Question: I need to create interface for generating matrix. I have two inputs like width and height and matrix of inputs that depends on width and height.

I can't make this inputs unique so they will bind to matrix in class correctly.
So can someone share a solution for creating two-way data binded matrix and some tips will be helpful too.
I've tryed some things with FormGroup but right after i found FormArray. Sadly there isn't something like FormMatrix.
HTML:
'''
<p *ngFor="let itemX of createArrayAndFill(thirdData.x);">
<mat-form-field *ngFor="let itemY of createArrayAndFill(thirdData.y);">
<input [(ngModel)]="thirdData.matrix[itemX][itemY]" matInput name="item--{{itemX}}--{{itemY}}"
placeholder="Znachennia {{itemX}} {{itemY}}" formControlName="matrixControl">
</mat-form-field>
</p>
'''
JS with data:
'''
createArrayAndFill(n: number) {
return Array(n).fill(0).map((item, i) => i)
}
thirdData = {
x: 3, y: 3, matrix: [[1.1, 0.8, 0.9],
[6.1, 3.2, 0.4],
[-0.4, 0.2, 8.7]]
}
'''
Also Angular version 7.
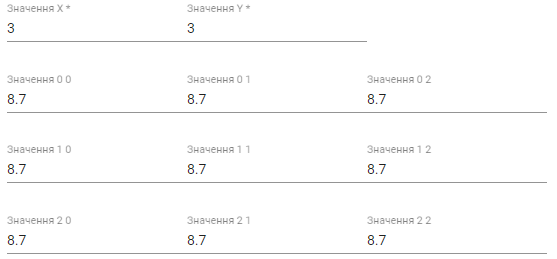
Answer: See <URL>
TS Code:
'''
rows=5;
cols=3;
form=new FormArray([]);
ngOnInit()
{
for (let i = 0; i < this.rows; i++) {
this.form.push(new FormArray([]))
for (let j = 0; j < this.cols; j++) {
(this.form.at(i) as FormArray).push(new FormControl())
}
}
}
'''
HTML Code:
'''
<form [formGroup]="form">
<div *ngFor="let row of form.controls;let i=index">
<input *ngFor="let col of row.controls" [formControl]="col">
</div>
</form>
'''